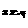
Label: zigzag